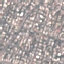
Land use / land cover: Residential